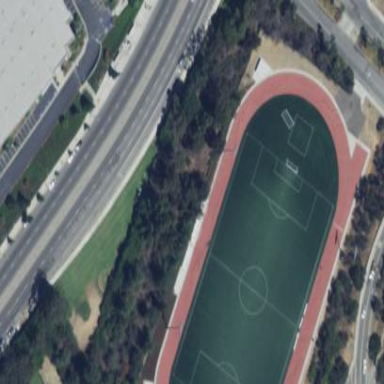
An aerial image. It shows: Soccer pitch for leisureland activities.